Question: I have created custom check boxes in my application. I have no issue with check box and it's label if the label text is small. If the label text is large (more than a one line) the alignment is not showing properly.

Look at the above screenshot: the first option label text is "Please select the 2 primary reasons rating the program testing the program" and second option label text is "Question2". If the text in first label is small that is which fits in one line then the UI looks good. But If text is more than one line I am facing the above issue.
My code is as follows,
'''
<Label class="standardType1">Please select the 2 primary reasons rating the program?</Label>
<View class="checkBoxContainerView">
<Widget id="box1" src="checkbox" value="true"/>
<Label class="question1">Please select the 2 primary reasons rating the program testing the program</Label>
</View>
<View class="checkBoxContainerView">
<Widget id="box2" src="checkbox" value="true"/>
<Label class="question1">Question2</Label>
</View>
'''
'''
"#box1":
{
height: Ti.UI.SIZE,
width: Ti.UI.SIZE,
left:10
}
"#box2":
{
height: Ti.UI.SIZE,
width: Ti.UI.SIZE,
left:10
}
".question1":
{
top: 3,
left: 13,
width: Ti.UI.SIZE,
height: Ti.UI.SIZE,
color: '#fff',
font:{
fontSize: 16,
fontWeight: 'normal'
}
}
".checkBoxContainerView":
{
left: 15,
width: Ti.UI.SIZE,
height: Ti.UI.SIZE,
layout: 'horizontal'
}
'''
Can any one help me with that? Even if label text is more than one line the height of the view should automatically increase and option should be view. Please help me.
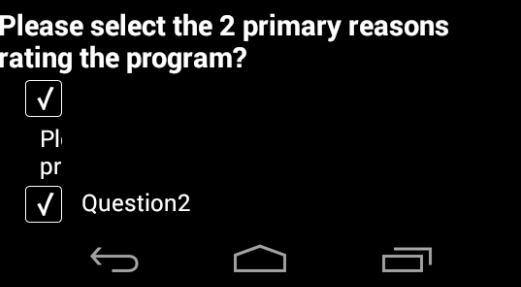
Answer: After thinking a lot about your problem I experimented a little bit. I did not use the checkBox but tried to receive a proper alignment if the label is a multi-line label.
Xml:
'''
<View id="temp" layout="horizontal" top="0" left="0">
<Label id="headline"/>
<Label id="description"/>
</View>
'''
And my .tss:
'''
"#headline": {
top: "0",
left: "0",
width: "50%",
text: "Headline",
font: {
fontSize: 20
}
}
"#description": {
left: "0",
width: "50%",
text: "Your long text here",
font: {
fontSize: 16
}
}
'''
As you can see I did not specify any height or width for my container (not defined in the .tss but in the xml) and only set a width parameter for my labels. You should consider to use 10-20% for your checkBoxes and the rest for your label. Do not specify any height parameters since the system will do this automatically.